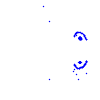
Particle: proton